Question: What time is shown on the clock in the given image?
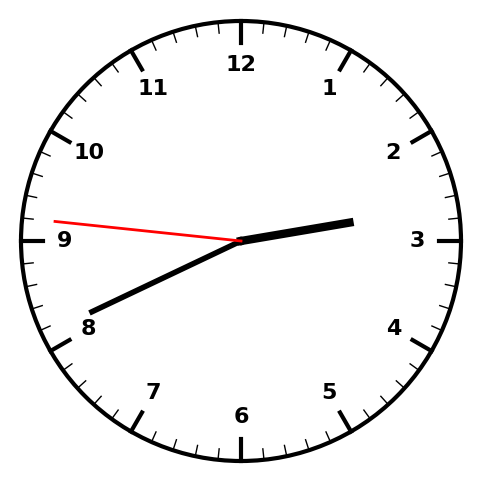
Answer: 02:40:46